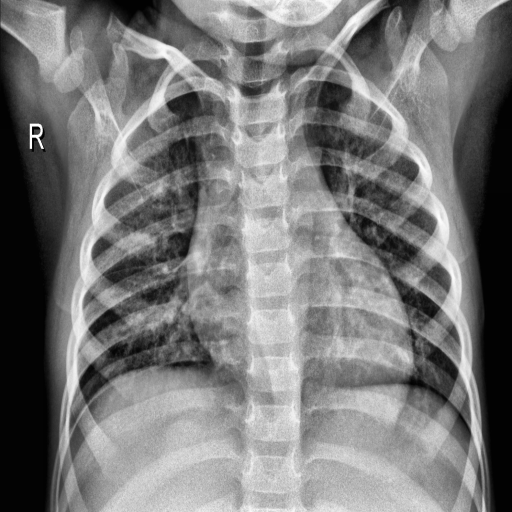
Finding: NORMAL